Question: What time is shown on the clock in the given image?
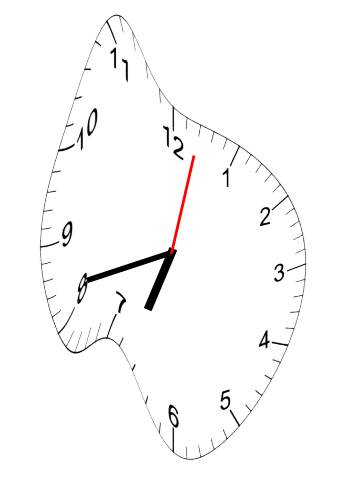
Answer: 06:42:02